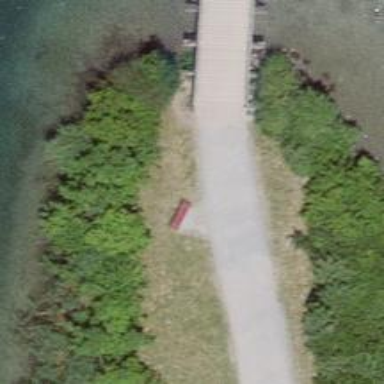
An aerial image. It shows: Red bench.